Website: lowes
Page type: billing-address
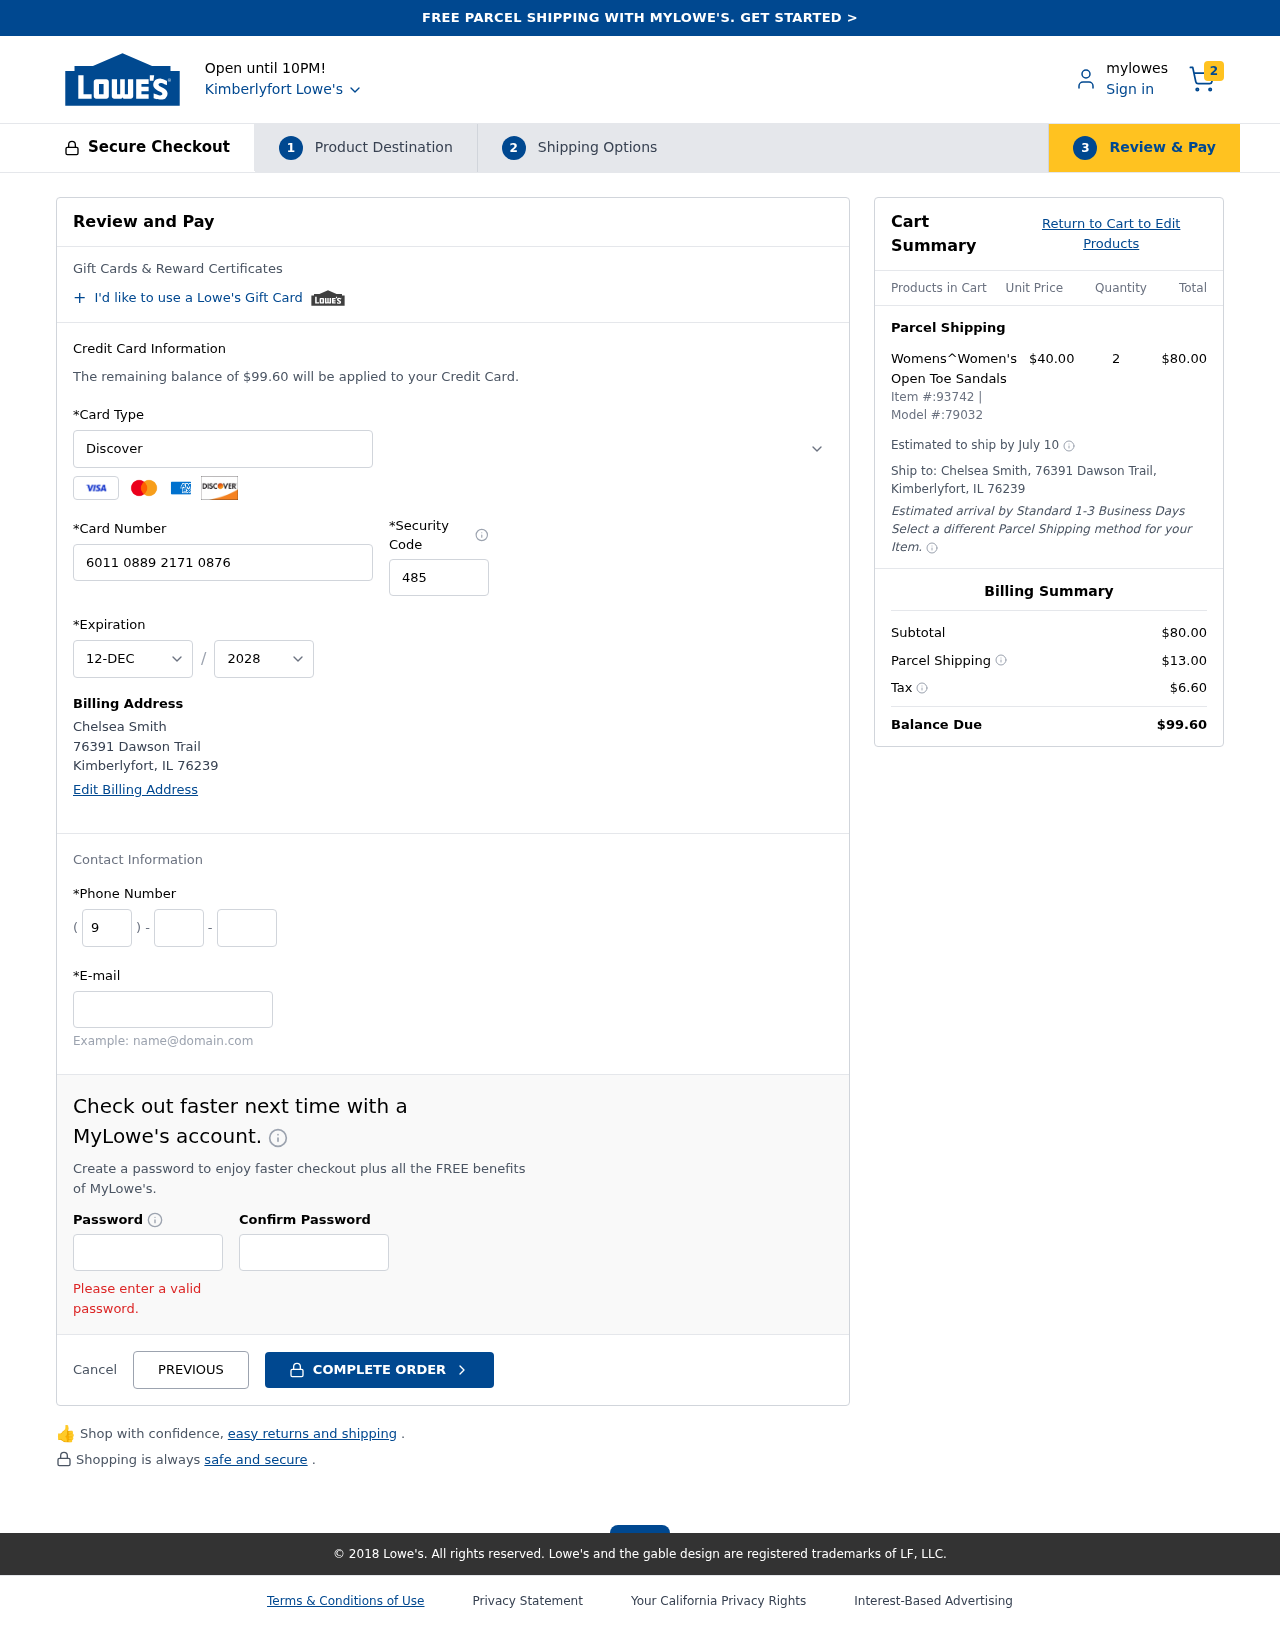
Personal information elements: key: PII_CARD_CVV
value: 485
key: PII_CARD_EXPIRY_MONTH
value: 12
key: PII_CARD_EXPIRY_YEAR
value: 28
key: PII_CARD_NUMBER
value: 6011 0889 2171 0876
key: PII_CARD_TYPE
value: Discover
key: PII_CITY
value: Kimberlyfort
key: PII_CITY_STATE_ZIP
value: Kimberlyfort, IL 76239
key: PII_EMAIL
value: csmith@gmail.com
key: PII_FULLNAME
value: Chelsea Smith
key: PII_PHONE_AREA
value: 904
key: PII_PHONE_PREFIX
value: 923
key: PII_PHONE_SUFFIX
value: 8768
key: PII_STREET
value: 76391 Dawson Trail
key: PII_FULLNAME2
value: Chelsea Smith
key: PII_STATE_ABBR
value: IL
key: PII_POSTCODE
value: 76239
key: PII_POSTCODE_FULL
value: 76239
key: PII_CITY_STATE
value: Kimberlyfort, IL
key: PII_POSTCODE_NUMERIC
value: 76239
Product elements: key: PRODUCT1_NAME
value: Womens^Women's Open Toe Sandals
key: PRODUCT1_PRICE
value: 40
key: PRODUCT1_QUANTITY
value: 2
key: PRODUCT_ITEM_NUMBER
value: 93742
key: PRODUCT_MODEL_NUMBER
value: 79032
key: PRODUCT1_LINE_TOTAL
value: $80.00
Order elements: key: ORDER_NUM_ITEMS
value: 2
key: ORDER_TOTAL
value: $99.60
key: ORDER_SHIPPING_DATE
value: July 10
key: ORDER_SUBTOTAL
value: $80.00
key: ORDER_SHIPPING_COST
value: $13.00
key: ORDER_TAX
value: $6.60